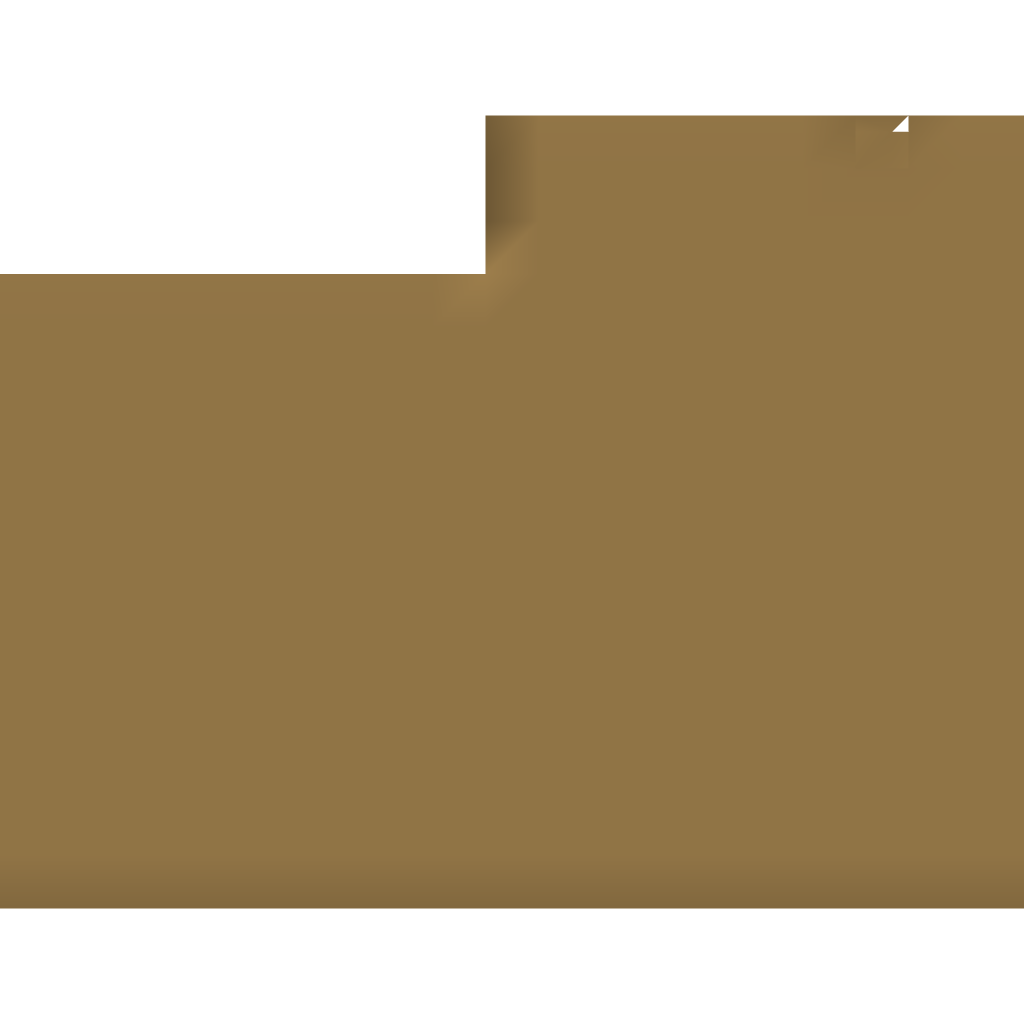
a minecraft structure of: Train Depot/Station